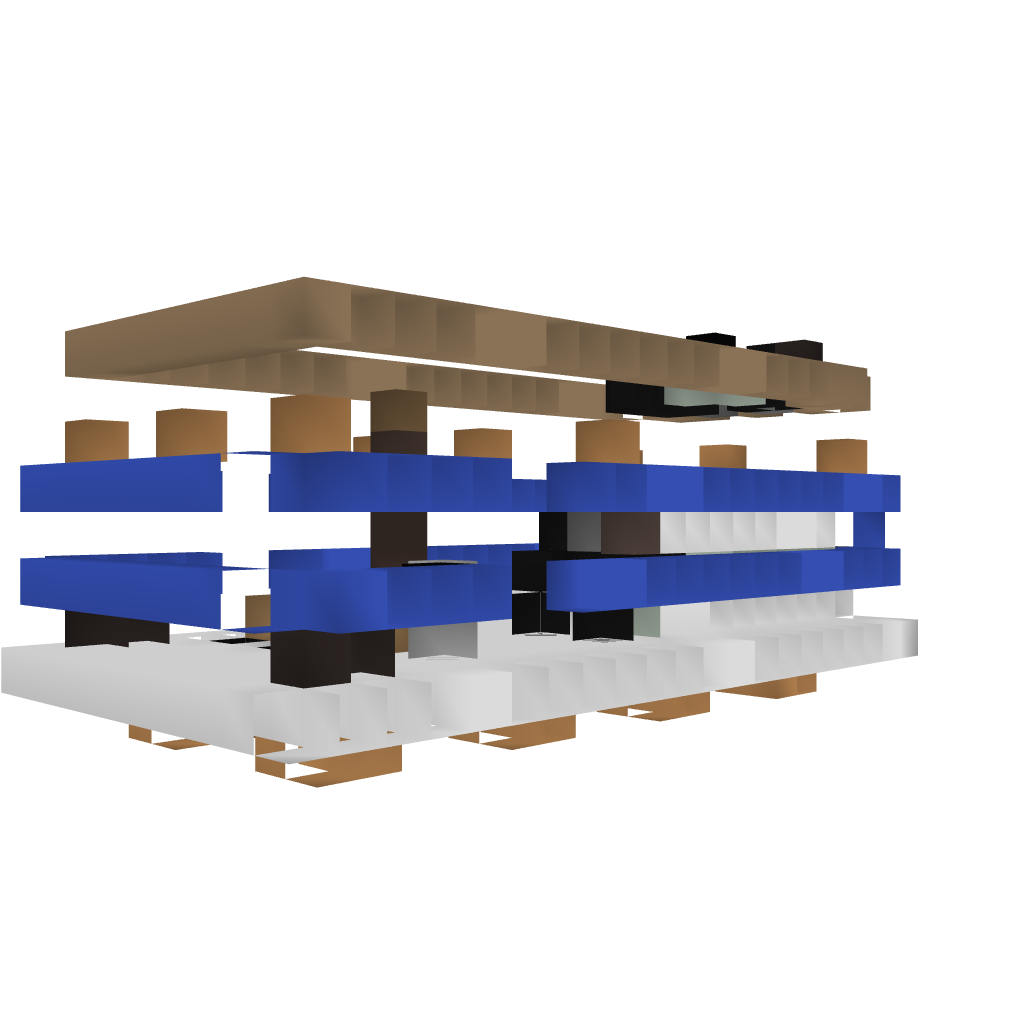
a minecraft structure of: The Poseidon